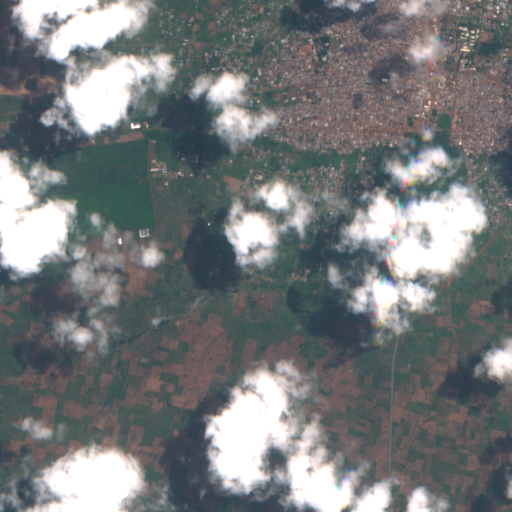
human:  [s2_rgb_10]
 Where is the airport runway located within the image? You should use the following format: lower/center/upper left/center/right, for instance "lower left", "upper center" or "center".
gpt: The airport runway is located in the center right of the image.
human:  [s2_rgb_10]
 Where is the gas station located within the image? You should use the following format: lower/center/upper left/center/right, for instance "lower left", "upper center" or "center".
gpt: The gas station is located in the upper left of the image.
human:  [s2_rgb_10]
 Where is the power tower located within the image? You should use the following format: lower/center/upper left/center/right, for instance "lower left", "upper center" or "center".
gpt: The power tower is located in the upper left of the image.
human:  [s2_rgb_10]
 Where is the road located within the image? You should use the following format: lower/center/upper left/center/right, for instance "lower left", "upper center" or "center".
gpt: There is no road in the image.